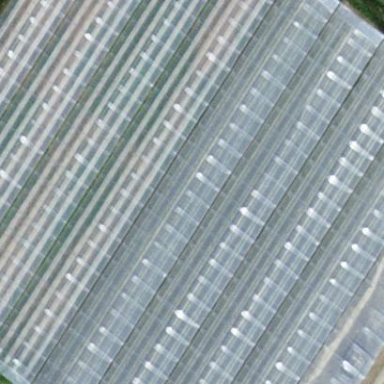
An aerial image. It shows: Greenhouse.